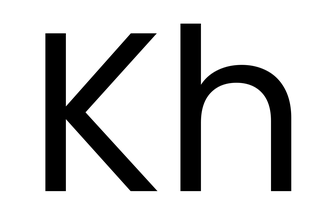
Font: Poppins-Regular